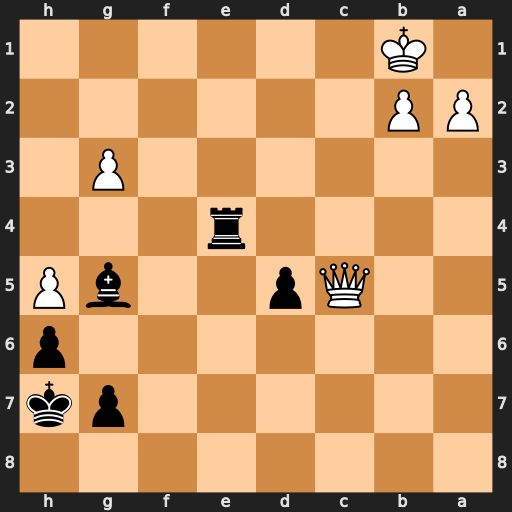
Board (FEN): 8/6pk/7p/2Qp2bP/4r3/6P1/PP6/1K6
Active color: b
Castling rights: -
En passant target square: -
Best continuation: Re1+ Kc2 Rc1+ Kd3 Rxc5